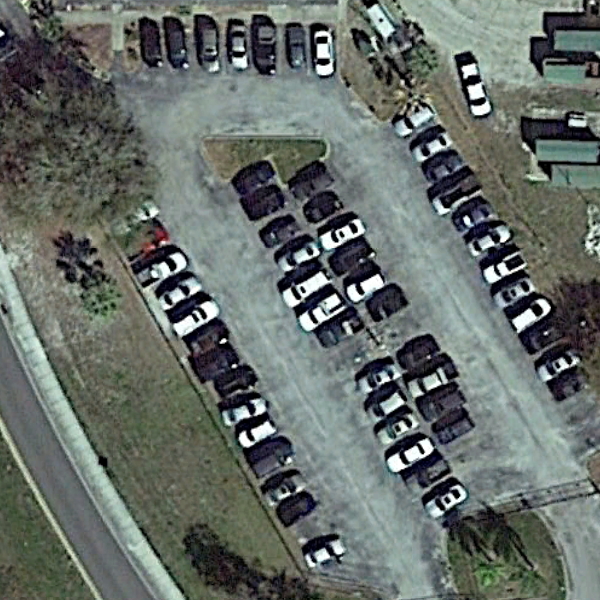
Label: Parking